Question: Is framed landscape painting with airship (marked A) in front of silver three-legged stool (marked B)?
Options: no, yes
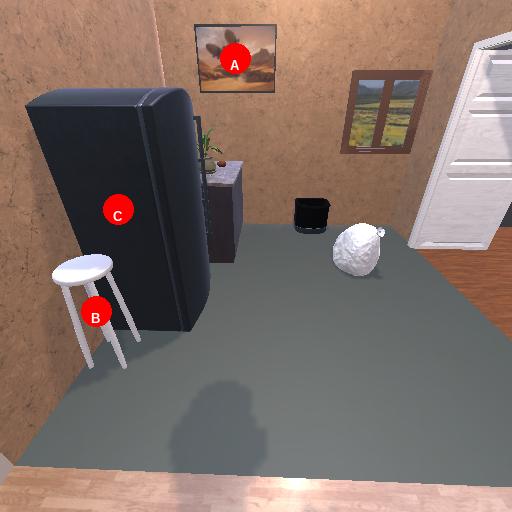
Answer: no